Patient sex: M
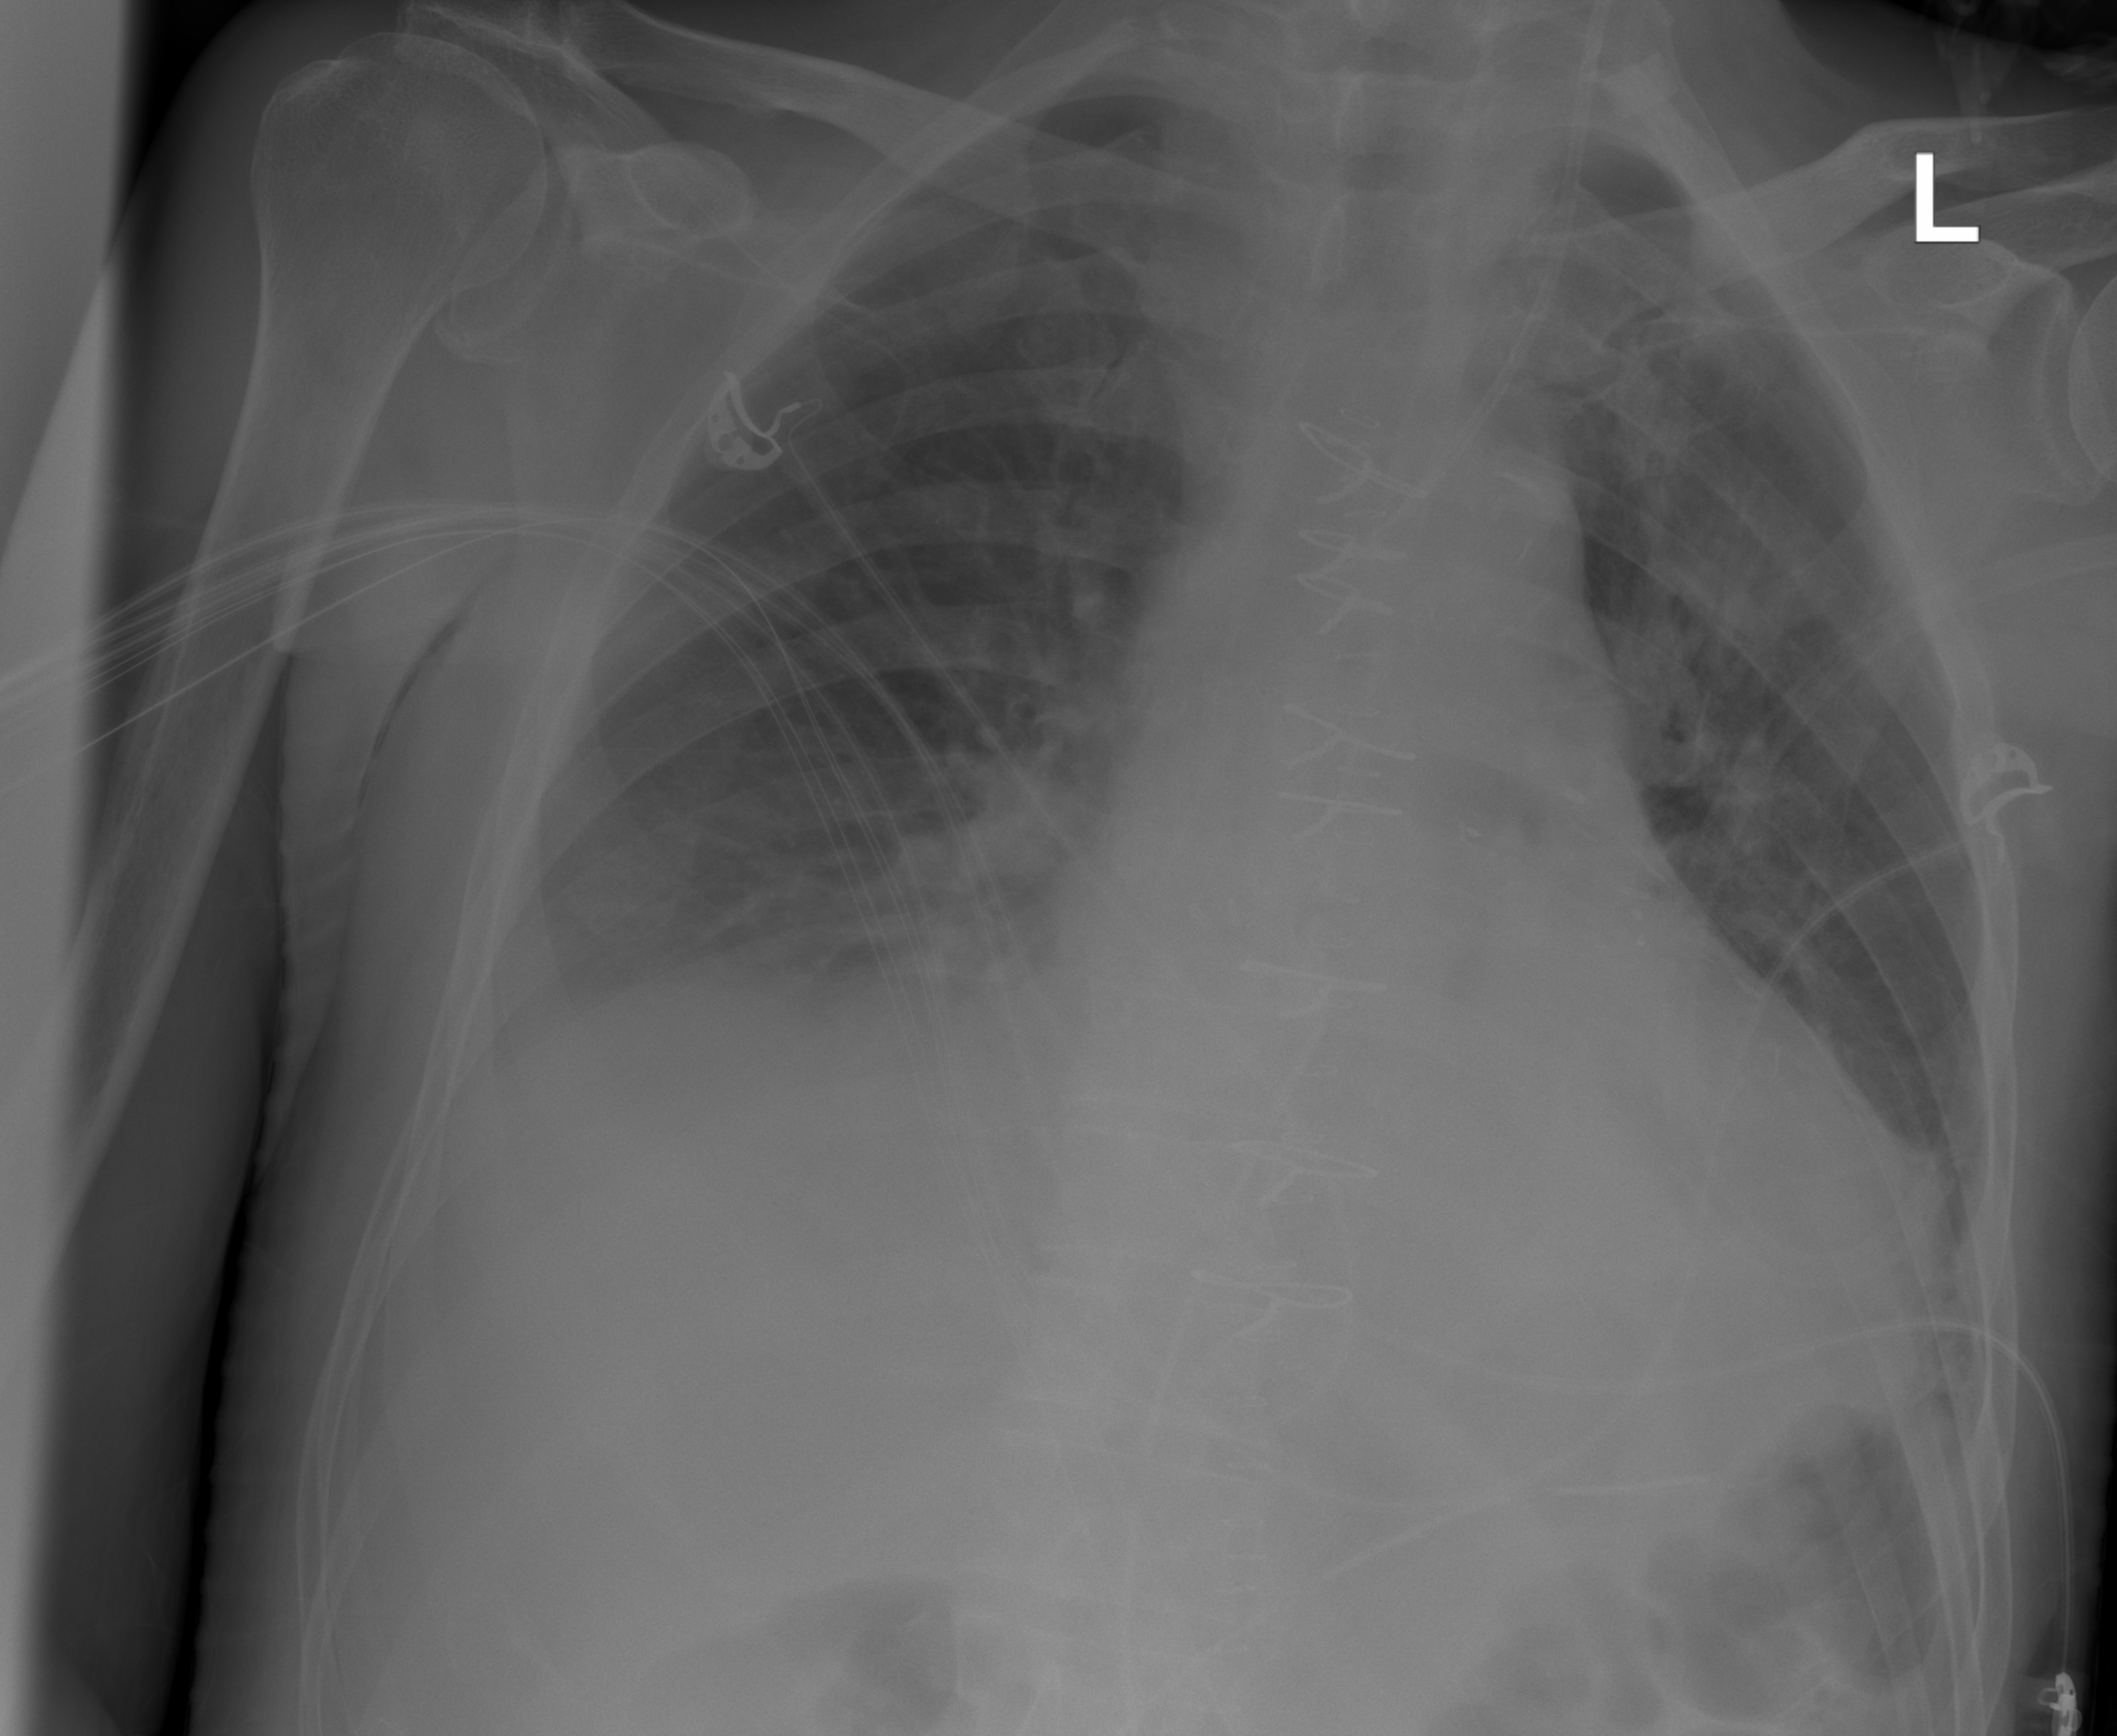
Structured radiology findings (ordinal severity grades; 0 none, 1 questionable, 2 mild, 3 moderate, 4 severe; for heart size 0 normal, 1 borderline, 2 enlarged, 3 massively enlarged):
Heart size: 0
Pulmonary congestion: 1
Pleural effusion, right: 1
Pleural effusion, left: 1
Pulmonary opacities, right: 0
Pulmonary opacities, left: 0
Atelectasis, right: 0
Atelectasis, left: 0